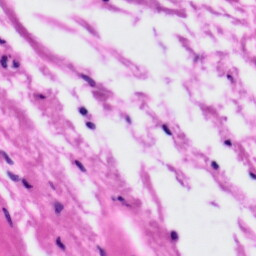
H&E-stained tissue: Tonsil